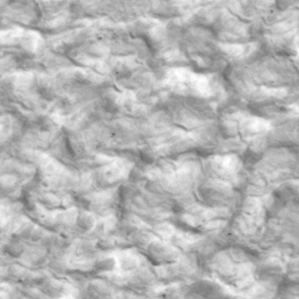
Label: non_frost